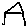
Label: house